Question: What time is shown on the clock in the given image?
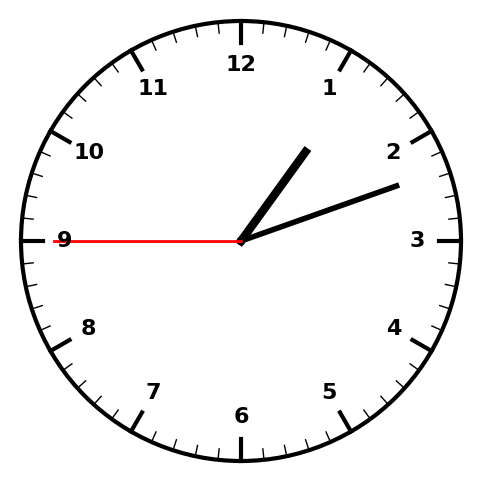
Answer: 01:11:45